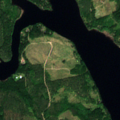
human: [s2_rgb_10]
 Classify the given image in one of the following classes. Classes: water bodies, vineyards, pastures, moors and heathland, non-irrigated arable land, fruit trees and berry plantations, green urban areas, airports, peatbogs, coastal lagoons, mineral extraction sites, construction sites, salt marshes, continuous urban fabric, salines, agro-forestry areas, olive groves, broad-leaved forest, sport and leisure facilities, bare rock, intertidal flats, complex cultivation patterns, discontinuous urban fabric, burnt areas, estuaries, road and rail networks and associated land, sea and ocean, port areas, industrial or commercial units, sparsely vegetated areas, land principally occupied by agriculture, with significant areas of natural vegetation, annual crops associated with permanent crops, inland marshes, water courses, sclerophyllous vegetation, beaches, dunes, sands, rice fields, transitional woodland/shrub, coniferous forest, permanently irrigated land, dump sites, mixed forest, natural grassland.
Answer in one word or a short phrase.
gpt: coniferous forest, mixed forest, transitional woodland/shrub, water bodies